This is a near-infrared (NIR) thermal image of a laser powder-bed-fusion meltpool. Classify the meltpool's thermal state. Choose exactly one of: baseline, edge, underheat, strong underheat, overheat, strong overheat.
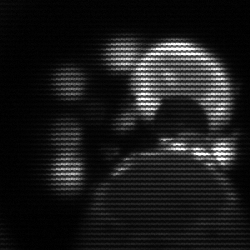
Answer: edge